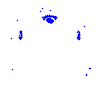
Particle: pion